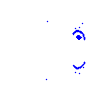
Particle: pion